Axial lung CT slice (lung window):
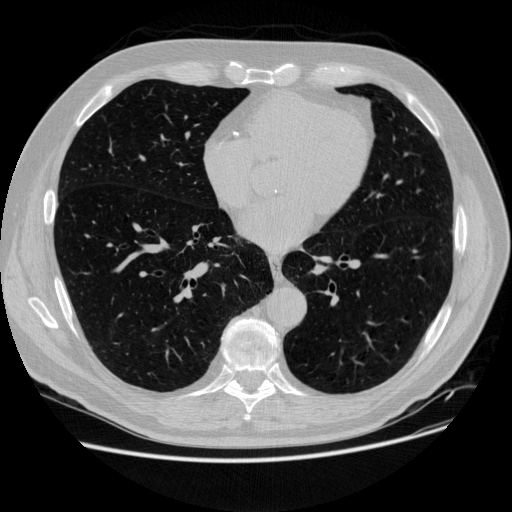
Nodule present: no